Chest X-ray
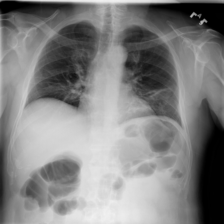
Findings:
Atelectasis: positive
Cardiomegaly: negative
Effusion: negative
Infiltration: negative
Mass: negative
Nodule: negative
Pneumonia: negative
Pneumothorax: negative
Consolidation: negative
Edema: negative
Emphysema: negative
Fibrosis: negative
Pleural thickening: negative
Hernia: negative